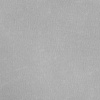
Atmospheric dust classification: dusty